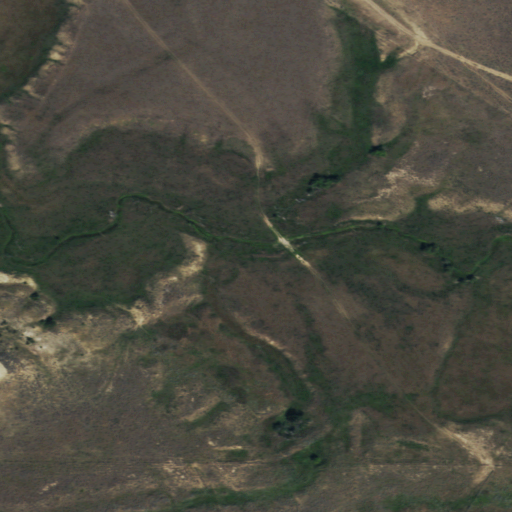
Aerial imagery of valley in Wyoming named King Draw containing shrub, grassland, and woody wetlands